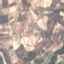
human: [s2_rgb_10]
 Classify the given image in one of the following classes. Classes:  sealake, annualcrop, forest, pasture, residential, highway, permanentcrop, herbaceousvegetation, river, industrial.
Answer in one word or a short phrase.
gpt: PermanentCrop